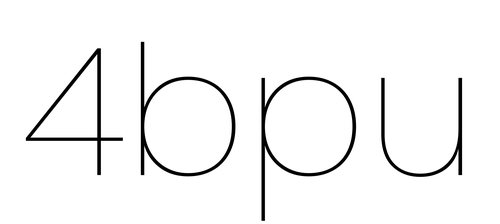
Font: Poppins-Thin